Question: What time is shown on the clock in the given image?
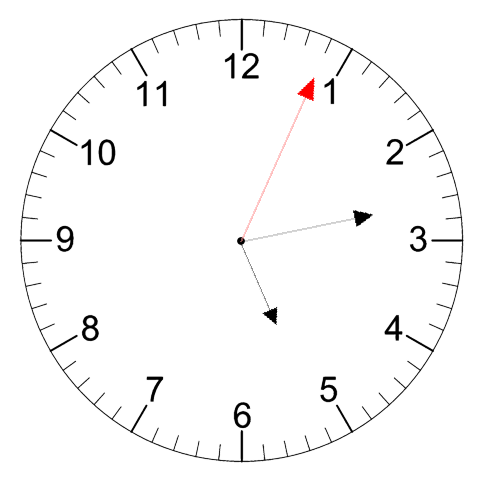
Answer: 05:13:04